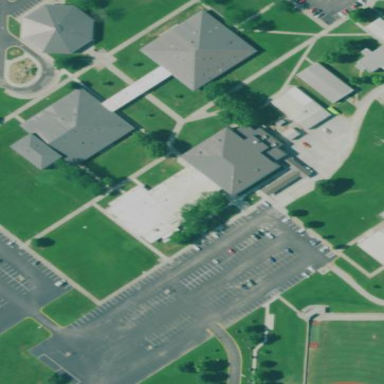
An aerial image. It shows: College.